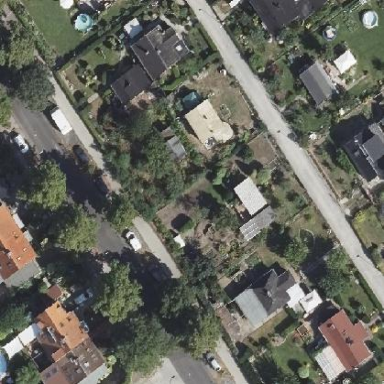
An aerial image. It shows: Plot in the allotments.